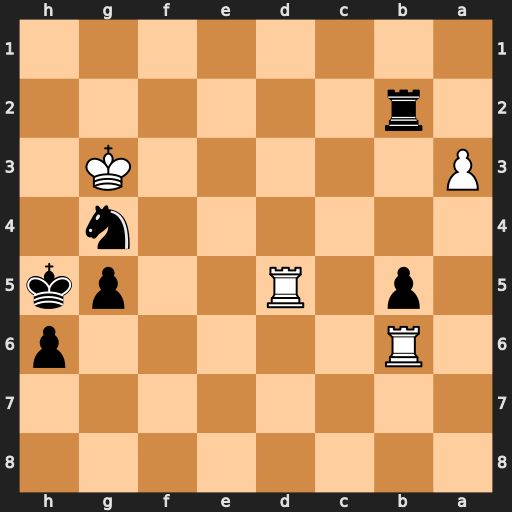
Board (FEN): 8/8/1R5p/1p1R2pk/6n1/P5K1/1r6/8
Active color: b
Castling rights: -
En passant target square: -
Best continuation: Rb3+ Kg2 Ne3+ Kf2 Nxd5